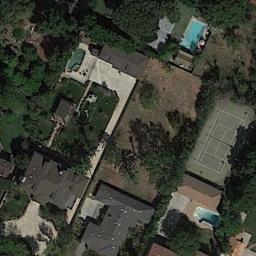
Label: tennis_court